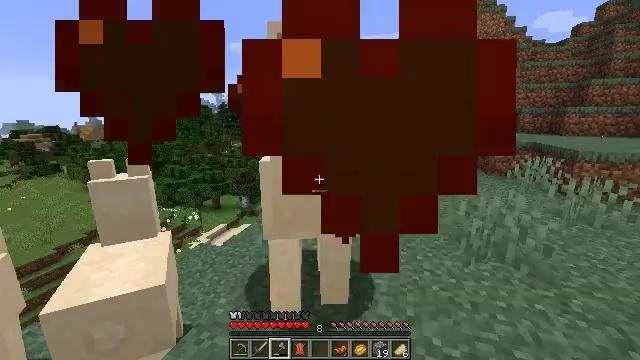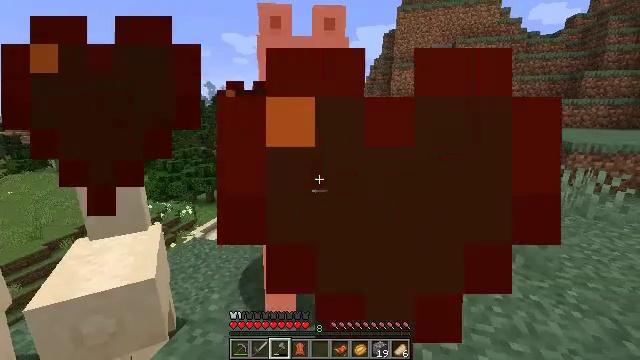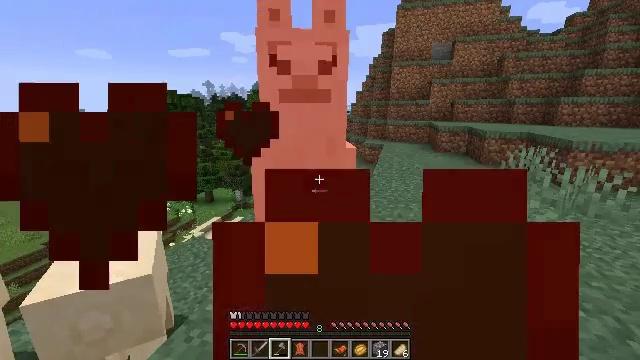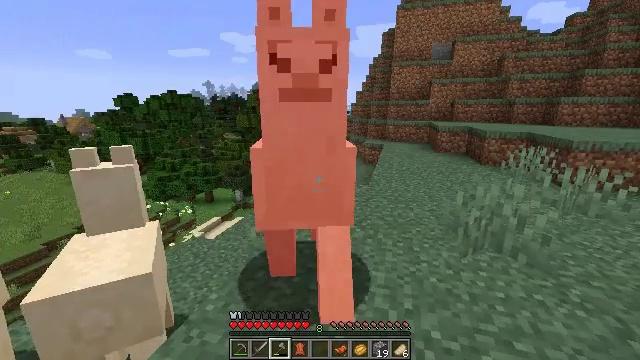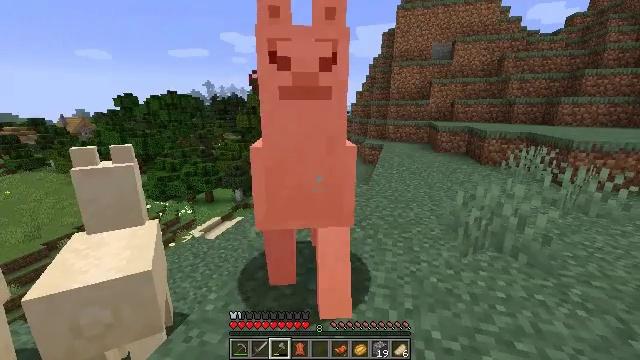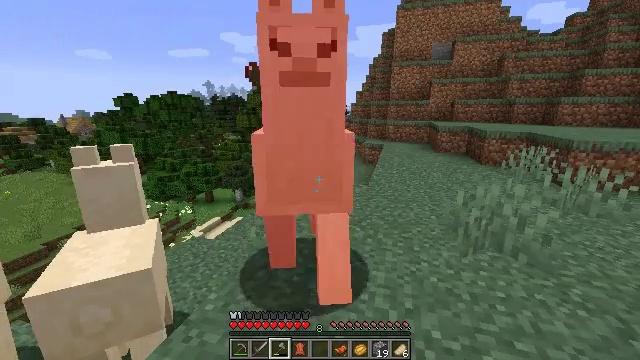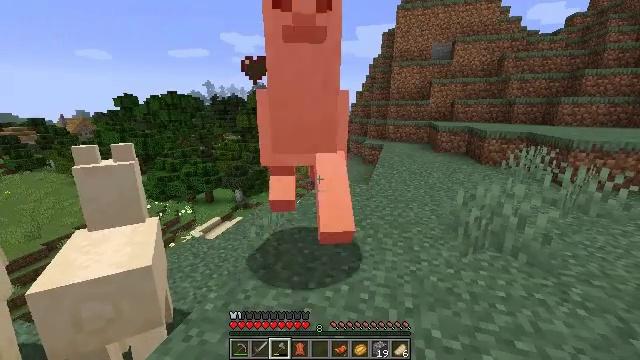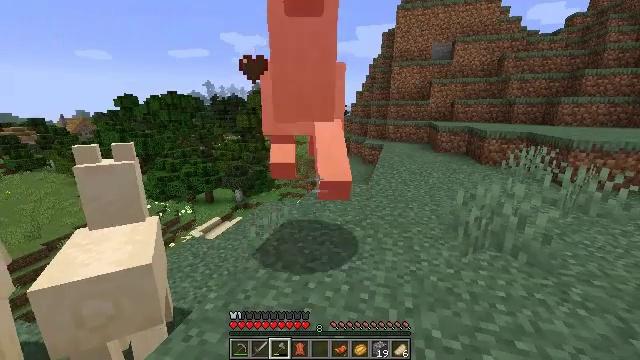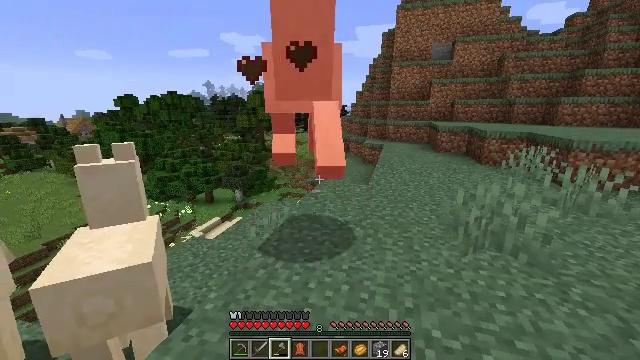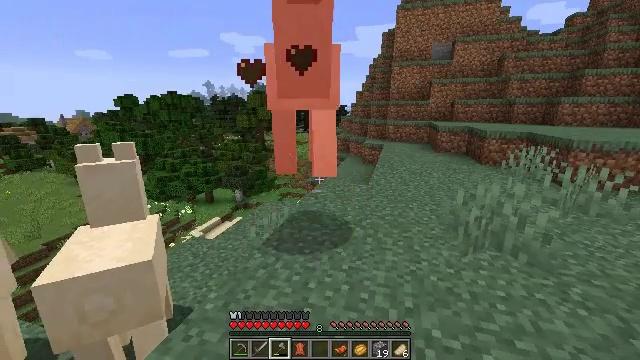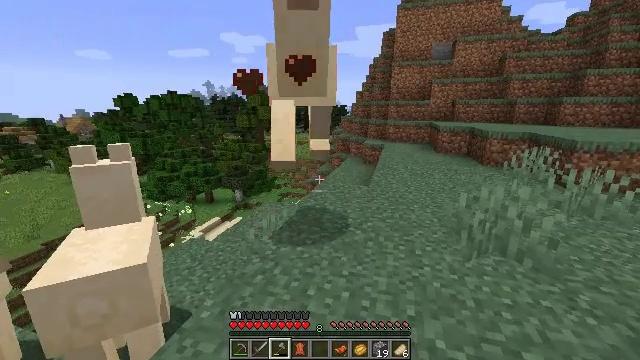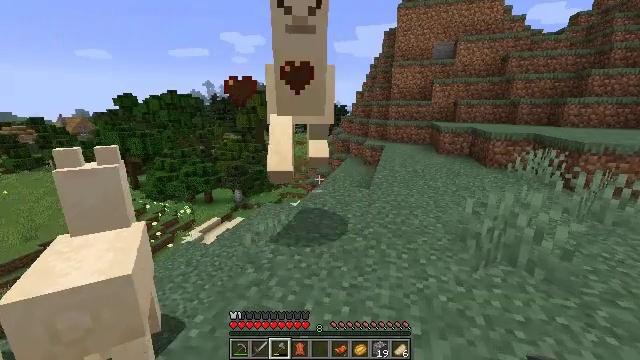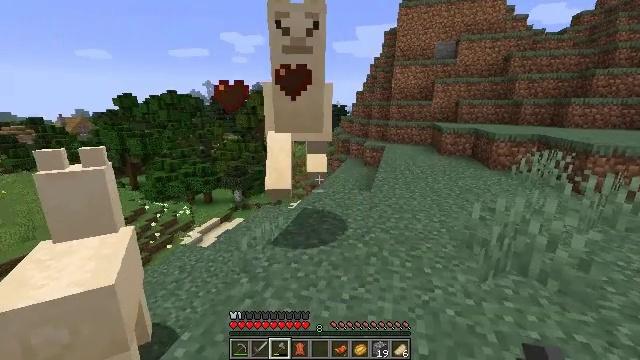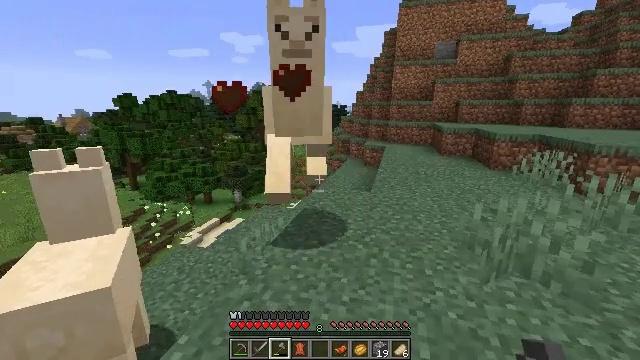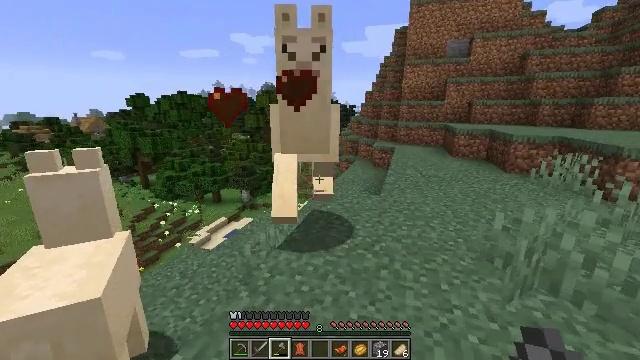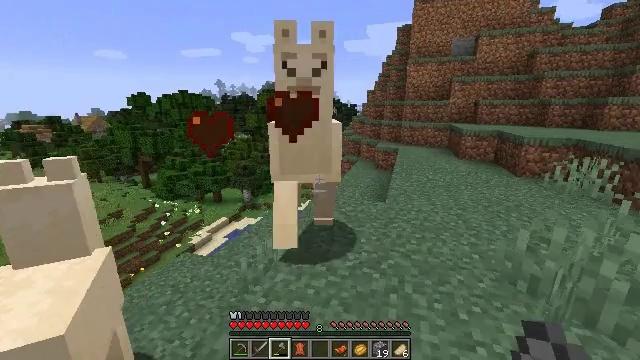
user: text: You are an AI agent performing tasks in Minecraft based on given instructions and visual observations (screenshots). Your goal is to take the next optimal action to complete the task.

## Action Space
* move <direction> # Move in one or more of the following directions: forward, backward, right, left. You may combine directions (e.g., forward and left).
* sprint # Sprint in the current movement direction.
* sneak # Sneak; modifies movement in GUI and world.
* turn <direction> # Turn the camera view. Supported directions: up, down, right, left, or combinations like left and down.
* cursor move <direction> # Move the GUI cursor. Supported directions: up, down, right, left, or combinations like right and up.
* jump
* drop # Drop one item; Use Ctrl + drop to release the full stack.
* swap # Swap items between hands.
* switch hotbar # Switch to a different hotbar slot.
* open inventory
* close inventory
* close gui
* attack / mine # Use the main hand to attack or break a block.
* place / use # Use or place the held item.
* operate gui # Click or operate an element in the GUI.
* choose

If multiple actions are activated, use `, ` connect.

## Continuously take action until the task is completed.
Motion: motion action
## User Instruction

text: Kill mobs.
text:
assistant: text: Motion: turn right and down
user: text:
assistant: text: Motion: no_op
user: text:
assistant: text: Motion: no_op
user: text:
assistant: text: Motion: no_op
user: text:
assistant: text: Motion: no_op
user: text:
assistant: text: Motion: no_op
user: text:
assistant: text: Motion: no_op
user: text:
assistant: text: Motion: no_op
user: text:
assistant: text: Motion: no_op
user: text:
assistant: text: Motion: move forward
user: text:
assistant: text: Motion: move forward
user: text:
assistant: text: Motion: move forward
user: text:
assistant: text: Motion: move forward
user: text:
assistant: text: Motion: move forward, turn left
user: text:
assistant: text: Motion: move forward
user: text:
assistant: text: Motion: move forward, attack / mine
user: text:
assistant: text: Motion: move forward, attack / mine
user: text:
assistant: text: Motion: move forward, turn down, attack / mine
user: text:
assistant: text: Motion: move forward, turn down, attack / mine
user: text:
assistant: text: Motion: no_op
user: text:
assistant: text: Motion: no_op